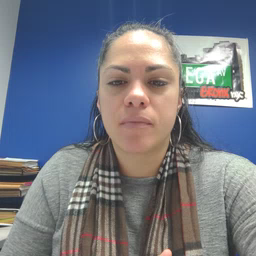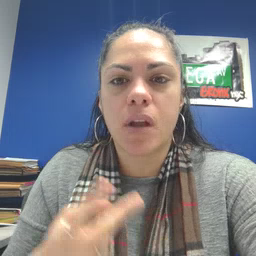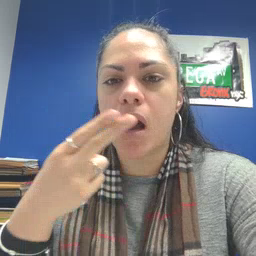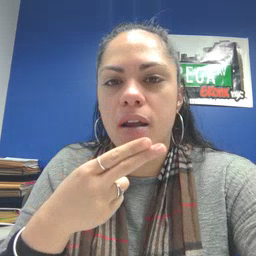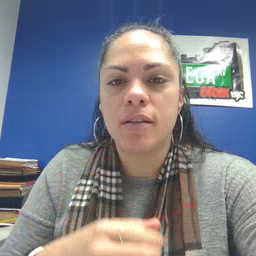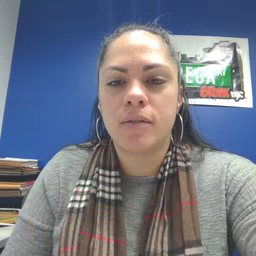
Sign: cut